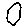
Label: hexagon